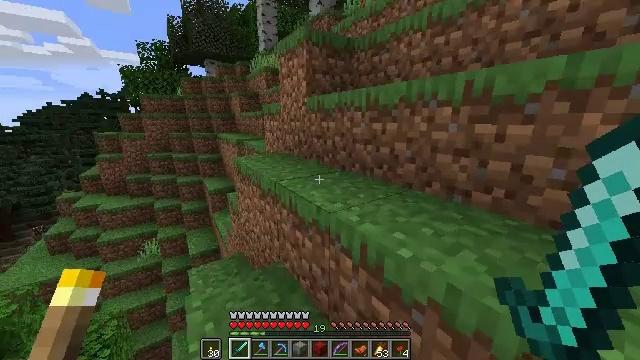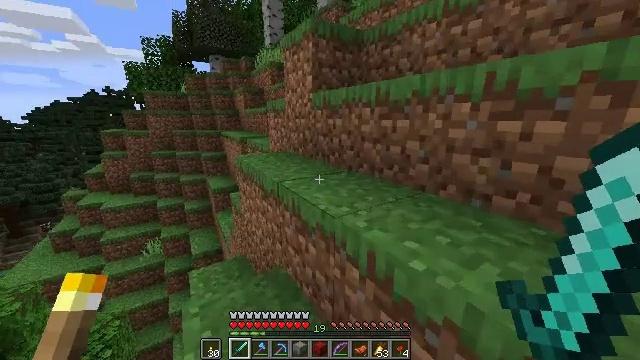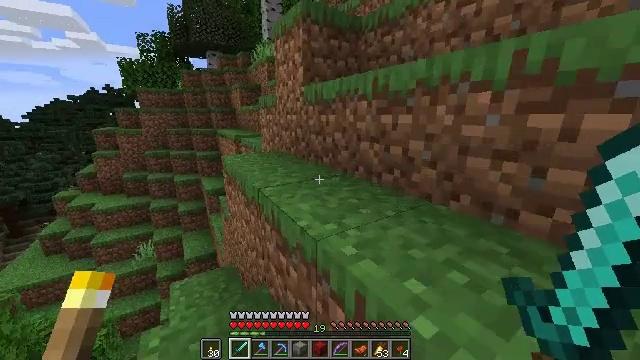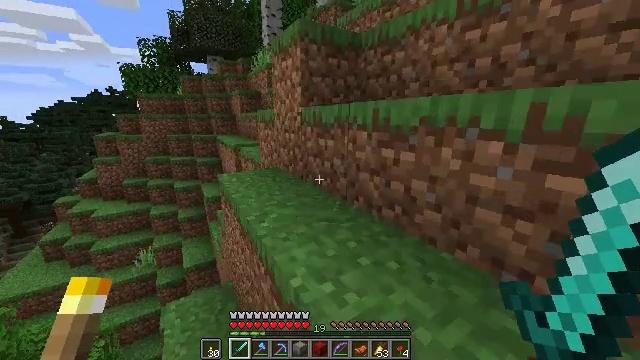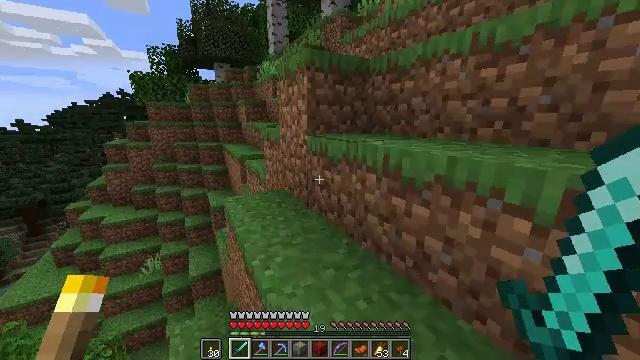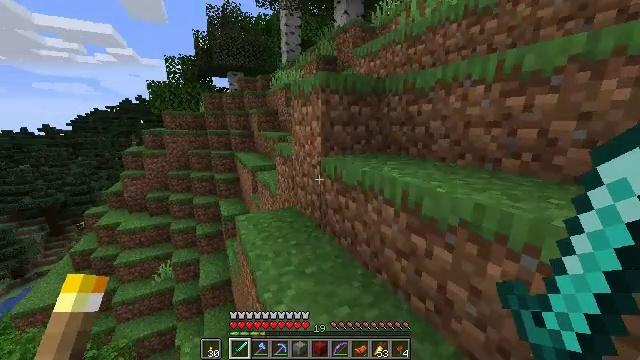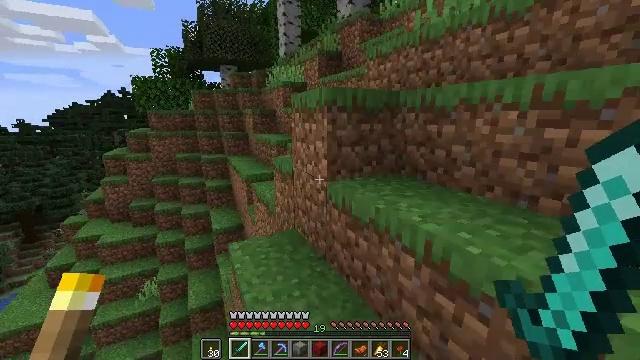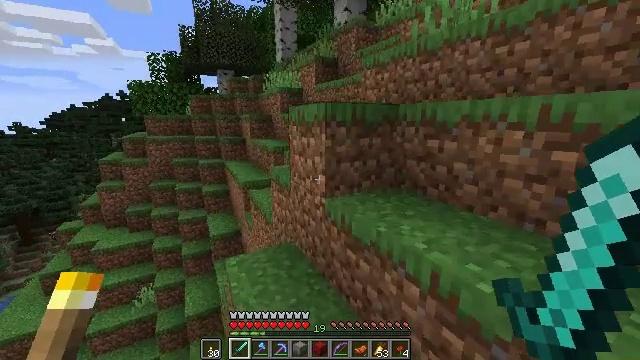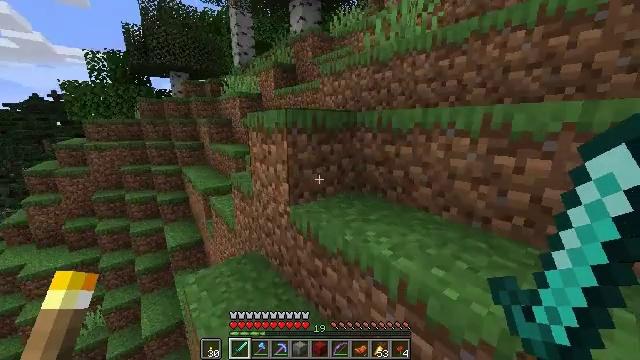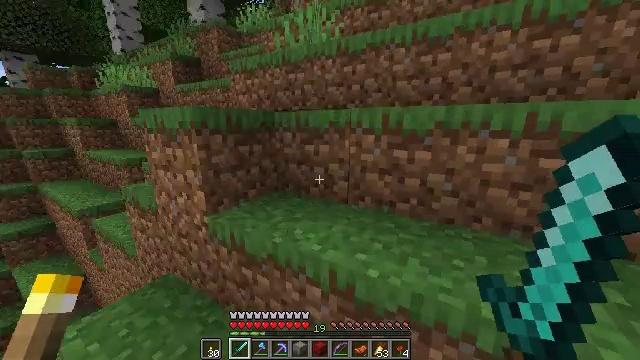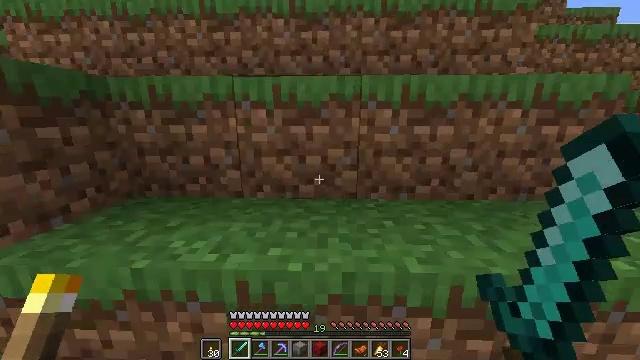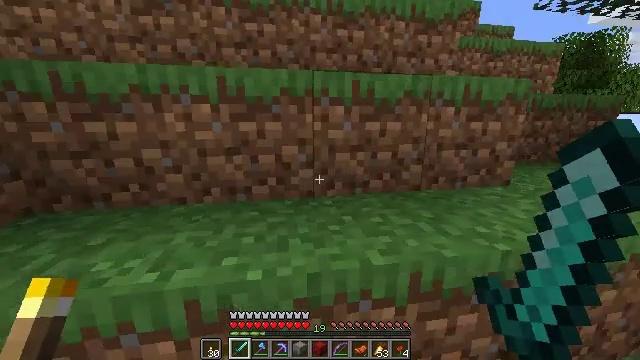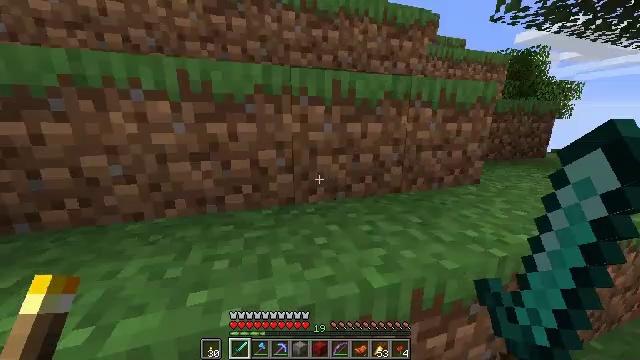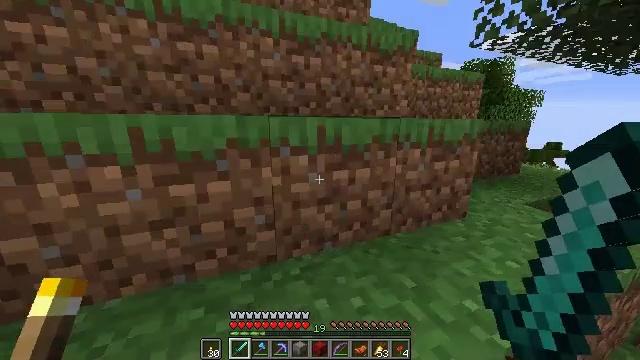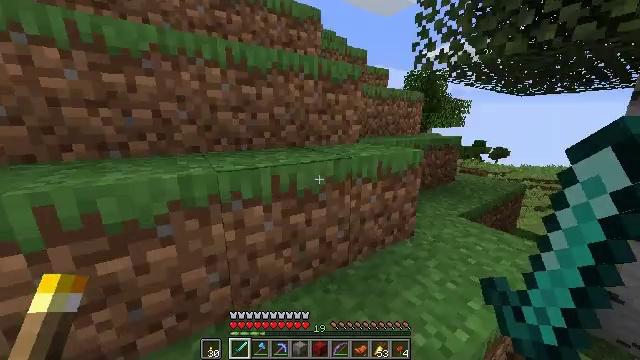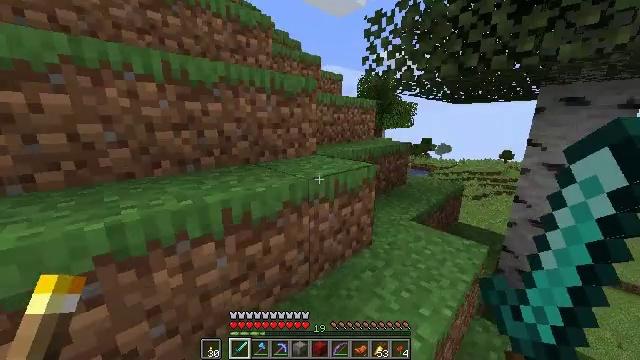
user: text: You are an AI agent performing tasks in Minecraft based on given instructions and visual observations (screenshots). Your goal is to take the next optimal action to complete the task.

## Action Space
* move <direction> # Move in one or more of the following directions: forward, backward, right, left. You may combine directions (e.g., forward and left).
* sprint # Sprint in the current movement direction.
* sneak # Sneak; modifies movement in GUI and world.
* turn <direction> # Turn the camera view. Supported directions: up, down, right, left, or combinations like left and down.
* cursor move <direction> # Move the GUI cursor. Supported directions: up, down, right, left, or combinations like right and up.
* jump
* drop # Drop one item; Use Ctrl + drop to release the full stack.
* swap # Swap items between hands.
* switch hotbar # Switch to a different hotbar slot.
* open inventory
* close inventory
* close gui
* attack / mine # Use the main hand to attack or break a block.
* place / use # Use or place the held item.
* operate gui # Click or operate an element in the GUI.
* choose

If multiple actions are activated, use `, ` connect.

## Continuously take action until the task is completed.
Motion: motion action
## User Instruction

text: Collect some oak leaves.
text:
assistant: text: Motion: move forward and move right, sprint, turn left, jump
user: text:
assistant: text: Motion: move forward and move right, sprint, jump
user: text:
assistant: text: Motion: move forward and move right, sprint, jump
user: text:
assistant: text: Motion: move forward and move right, sprint, turn left, jump
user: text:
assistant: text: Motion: move forward and move right, sprint, turn left and up, jump
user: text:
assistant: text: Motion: move forward and move right, sprint, jump
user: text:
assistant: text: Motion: move forward and move right, sprint, jump
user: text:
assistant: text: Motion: move forward and move right, sprint, turn right, jump
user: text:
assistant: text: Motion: move forward and move right, sprint, turn right, jump
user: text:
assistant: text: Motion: move forward and move right, sprint, turn right, jump
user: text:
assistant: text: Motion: move forward and move right, sprint, turn right, jump
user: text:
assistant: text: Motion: move forward, sprint, turn right, jump
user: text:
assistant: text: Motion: move forward, sprint, turn right, jump
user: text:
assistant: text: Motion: move forward, sprint, turn right, jump
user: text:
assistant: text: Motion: move forward, sprint, turn right, jump
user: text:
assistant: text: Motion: move forward, sprint, turn right and down, jump
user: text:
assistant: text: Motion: move forward, sprint, turn right and down, jump
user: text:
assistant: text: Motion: move forward, sprint, turn right, jump
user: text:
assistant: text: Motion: move forward, sprint, jump
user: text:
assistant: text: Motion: move forward, sprint, turn left and up, jump
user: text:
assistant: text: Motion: move forward, sprint, turn left and up, jump
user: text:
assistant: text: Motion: move forward, sprint, turn left, jump
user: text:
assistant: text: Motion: move forward, sprint, turn left, jump
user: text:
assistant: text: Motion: move forward, sprint, turn left, jump
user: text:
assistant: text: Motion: move forward, sprint, turn left, jump
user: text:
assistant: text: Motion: move forward, sprint, turn left, jump
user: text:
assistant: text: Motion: move forward, sprint, jump
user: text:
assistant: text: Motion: move forward, sprint, jump
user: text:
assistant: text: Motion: move forward, sprint, jump
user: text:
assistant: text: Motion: move forward, sprint, jump